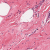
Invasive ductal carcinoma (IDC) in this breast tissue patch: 0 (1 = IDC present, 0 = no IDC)